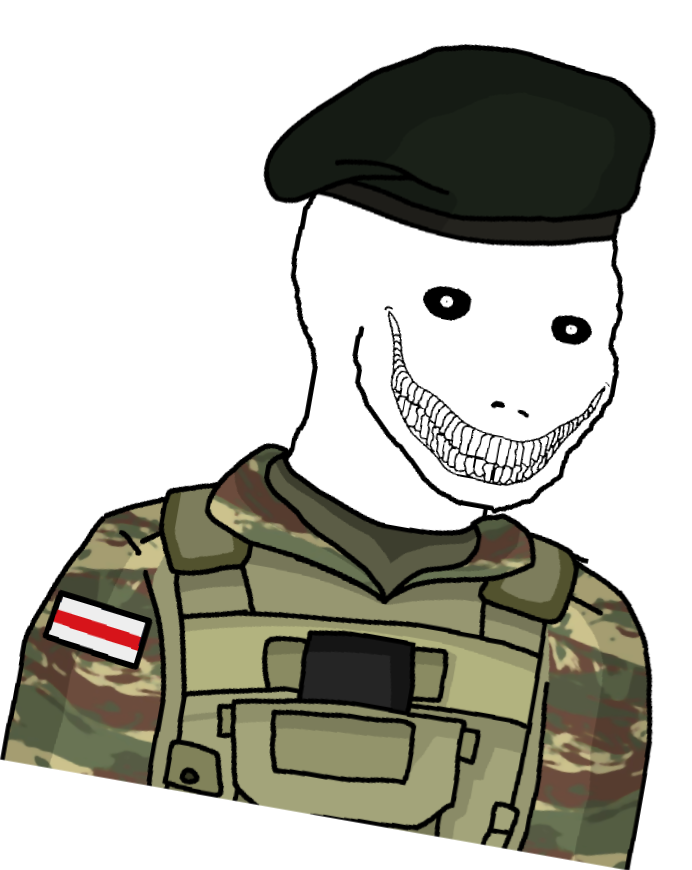
Label: 5_Oomer